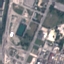
Label: Industrial